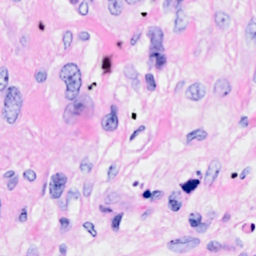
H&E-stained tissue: Breast